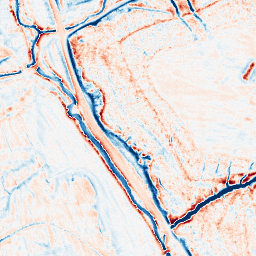
Category: edge_preserving
Decomposition family: anisotropic_diffusion
Decomposition parameters: iterations: 20
kappa: 50
gamma: 0.2
Upsampling method: lanczos
Upsampling parameters: scale: 8
Upsampling scale: 8